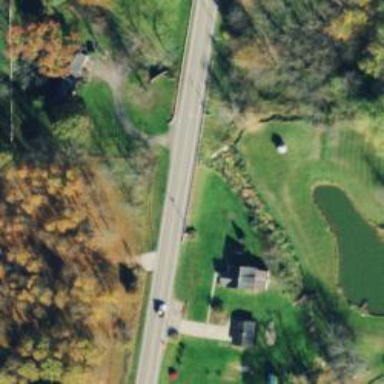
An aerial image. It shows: Culvert tunnel.